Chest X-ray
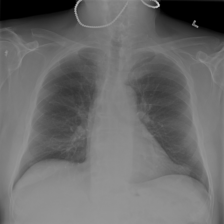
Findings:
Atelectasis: negative
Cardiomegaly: negative
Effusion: negative
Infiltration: negative
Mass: negative
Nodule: negative
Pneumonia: negative
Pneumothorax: negative
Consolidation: negative
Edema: negative
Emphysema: negative
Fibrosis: negative
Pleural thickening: negative
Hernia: negative